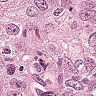
Metastatic tissue present: yes